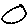
Label: circle